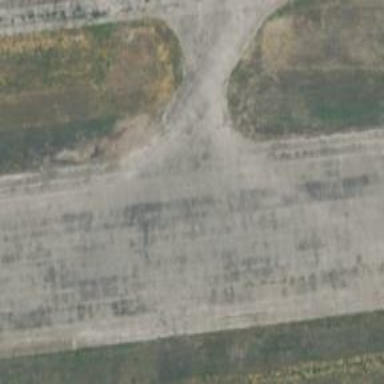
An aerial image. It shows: View of taxiway at the airport.